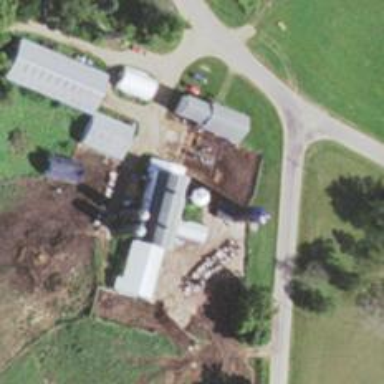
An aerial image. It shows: Silo.